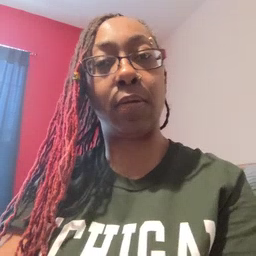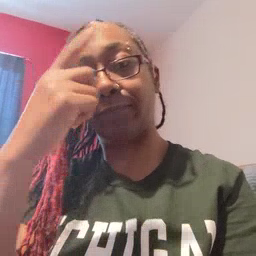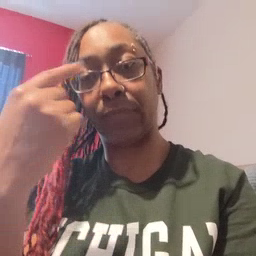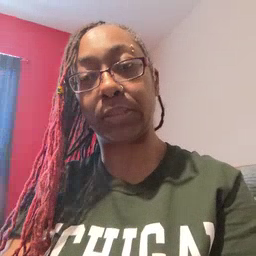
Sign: face